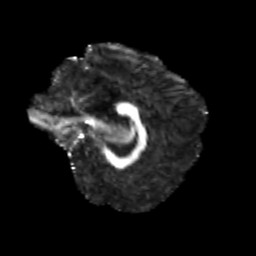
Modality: FA
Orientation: sagittal
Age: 27
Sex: female
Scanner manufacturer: siemens
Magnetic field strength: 3 T
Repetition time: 3.5 s
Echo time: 0.113 s